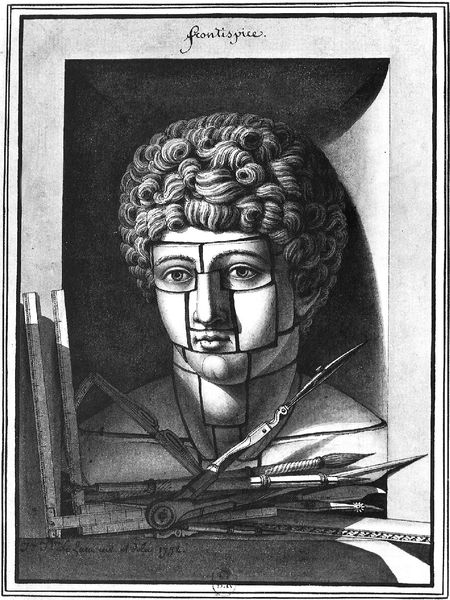
Titel: Nouvelle Méthode
Künstler: Jean Jaques Lequeu
Schlagwörter: kopf, mann, schatten, weiß, ausschnitt, licht, mund, nase, schwarz, zeichnung, blick, augen, gesicht, rahmen, stein, bild, haare, locken, schrift, papier, risse, linien, inschrift, surrealismus, fugen, nische, geschnitten, stücke, druck, radierung, stich, seite, beschriftung, stempel, pinsel, stift, würfel, quader, zeichnen, lineal, geometrie, vierecke, massstab, winkel, zeichnugn, schnitte, teile, masstab, facetten, frontispiz, bruch, zirkel, geteilt, verschachtelt, puzzle, falsch, einzelteile, nase mund, skalpel, schieblehre, zerstückelt, auggen, frontispice, zollstock, gesichtsfelder, maszstab